Interaction volume radius: 5 \u00c5
Interaction volume height: 10 \u00c5
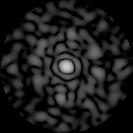
Disorder parameter: 0.8129